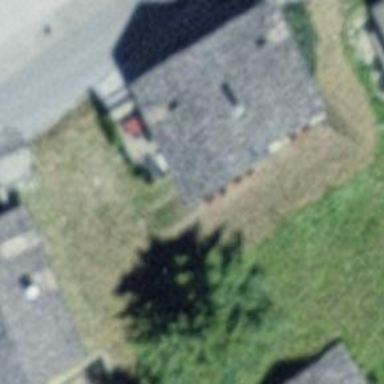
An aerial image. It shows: Building with tile roof.